Field crop: maize
Growth stage: 2
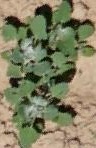
Species: chenopodium